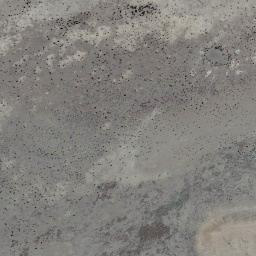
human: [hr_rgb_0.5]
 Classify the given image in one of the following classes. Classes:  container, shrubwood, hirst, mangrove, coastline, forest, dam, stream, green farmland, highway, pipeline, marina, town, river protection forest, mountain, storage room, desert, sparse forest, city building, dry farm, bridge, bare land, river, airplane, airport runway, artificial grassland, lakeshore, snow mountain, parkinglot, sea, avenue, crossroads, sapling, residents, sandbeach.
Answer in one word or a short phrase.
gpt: bare land